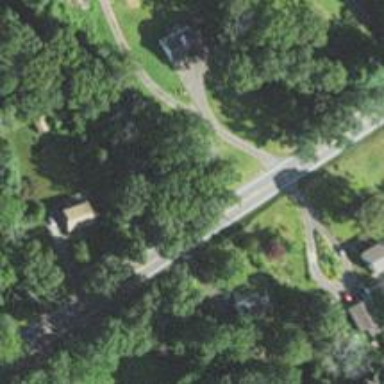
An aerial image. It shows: Residential driveway used as service road.